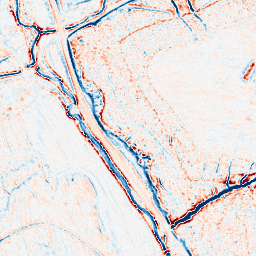
Category: edge_preserving
Decomposition family: bilateral
Decomposition parameters: d: 9
sigma_color: 100
sigma_space: 50
Upsampling method: quadratic
Upsampling parameters: scale: 4
Upsampling scale: 4